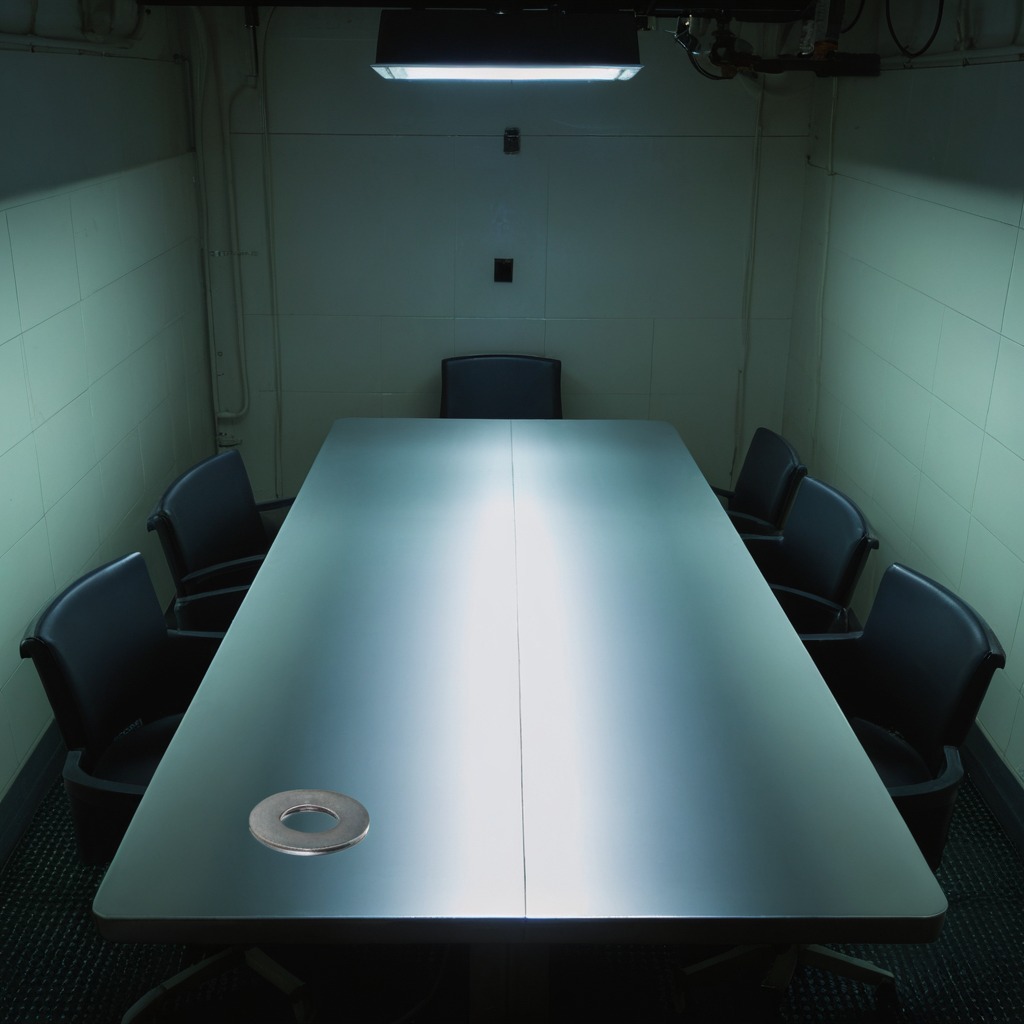
A flat metal washer is lying on the table in a railway signal maintenance room.